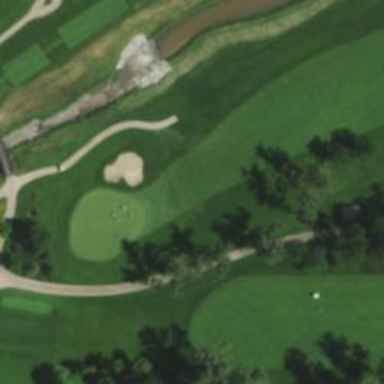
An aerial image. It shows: Well-maintained path specifically designed for golf carts.